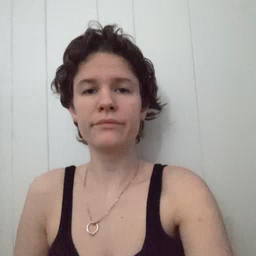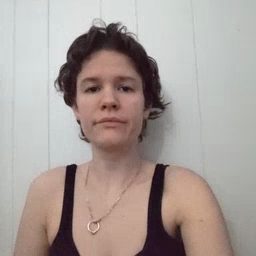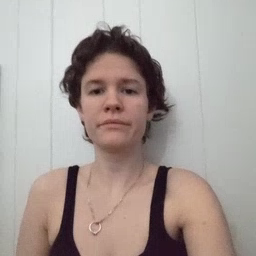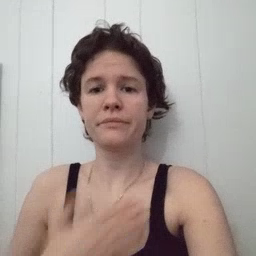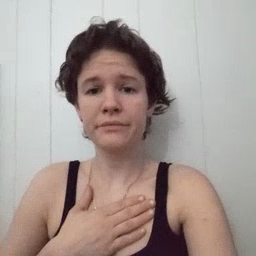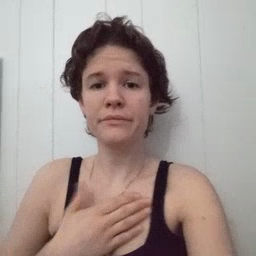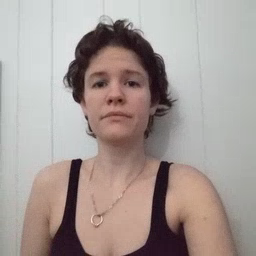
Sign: minemy